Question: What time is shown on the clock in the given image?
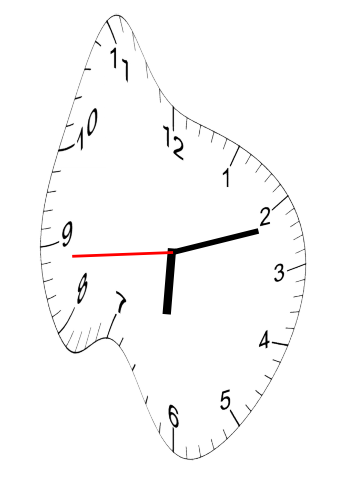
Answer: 06:11:44